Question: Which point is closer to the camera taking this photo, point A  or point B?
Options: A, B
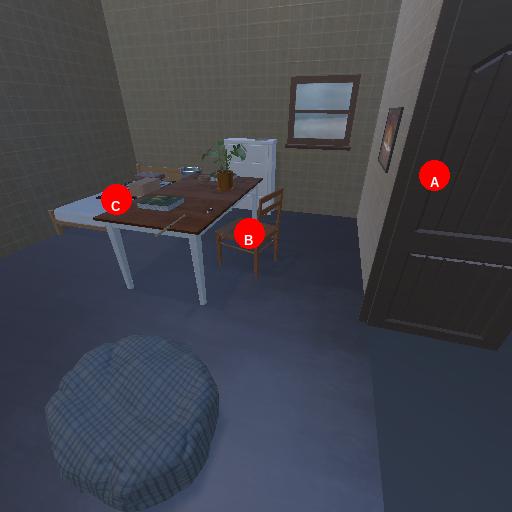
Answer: A